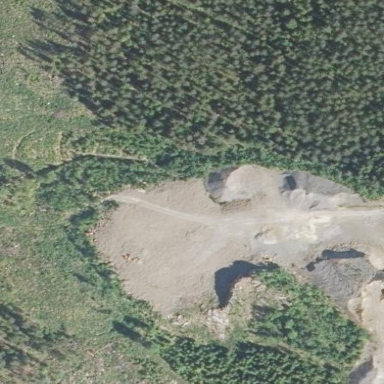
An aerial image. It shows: Quarry area where gravel is extracted.